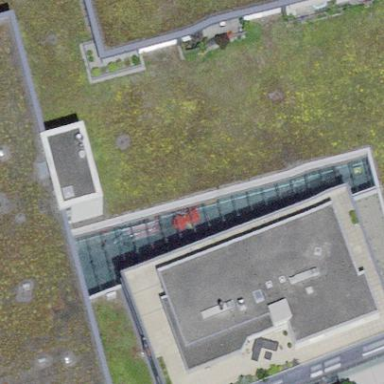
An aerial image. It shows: Retail building.